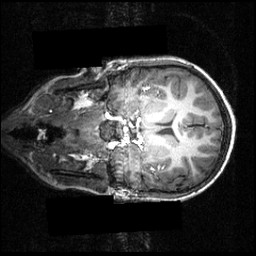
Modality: T1w
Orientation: coronal
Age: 12
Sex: female
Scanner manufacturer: siemens
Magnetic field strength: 3.951 T
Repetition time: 1.5 s
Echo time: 0.00335 s